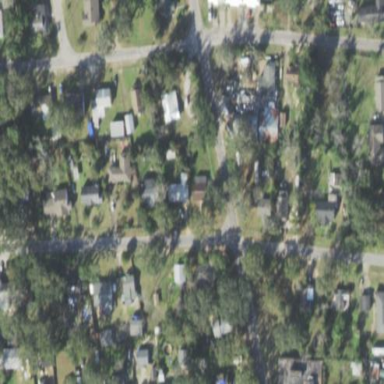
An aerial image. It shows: Residential area composed of single-family homes.